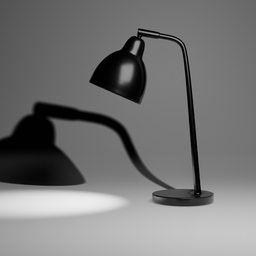
Label: lighting